Aerial crown-view tile of a tropical tree (Barro Colorado Island, Panama), acquired 20250512:
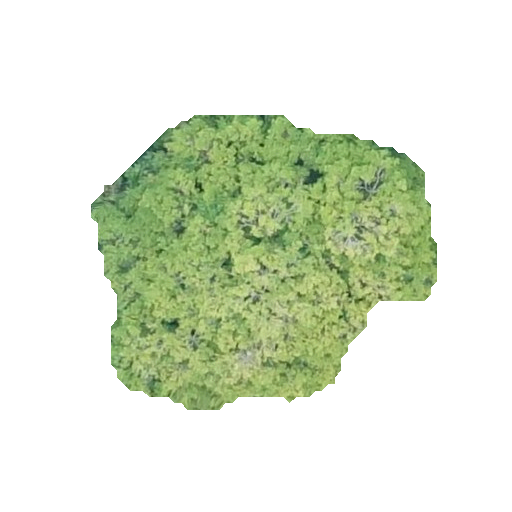
Species: Sapium glandulosum
GBIF accepted scientific name: Sapium glandulosum
Crown area: 110.907 m²